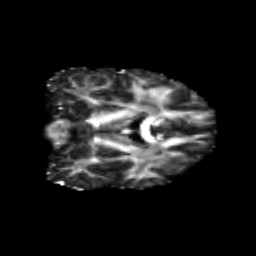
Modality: FA
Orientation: coronal
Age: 24
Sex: female
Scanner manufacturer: siemens
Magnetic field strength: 3 T
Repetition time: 3.5 s
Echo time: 0.125 s